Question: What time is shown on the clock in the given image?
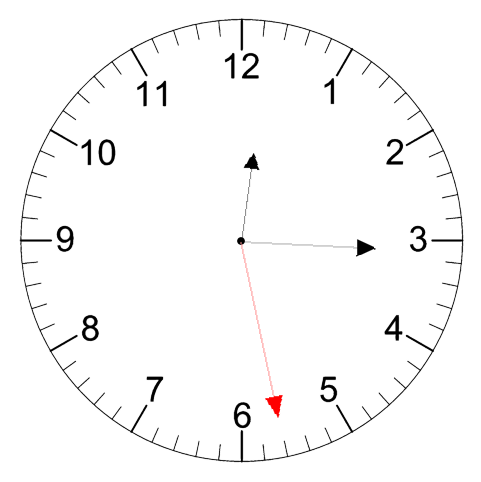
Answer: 12:15:28